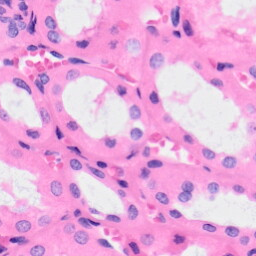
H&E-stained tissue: Kidney